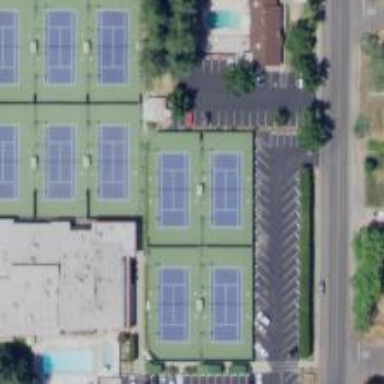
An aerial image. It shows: Tennis court on pitch.